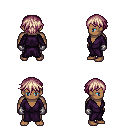
a pixel art fantasy rpg character, male body template, human, dark skin, purple robe, red pants, white blonde short bangs hairstyle, metal gloves, four views (front, back, left, right), 2x2 character sprite sheet, small pixel art, hard edges, no anti-aliasing